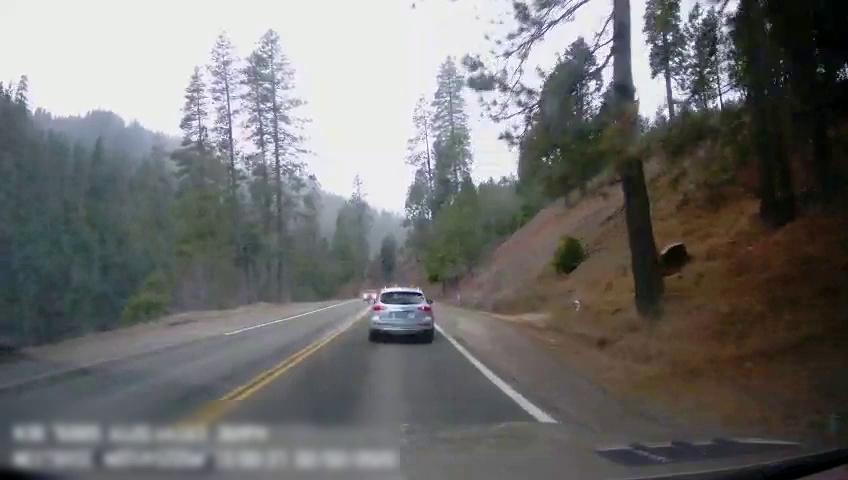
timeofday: Day
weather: Cloudy
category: Drivable Space
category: Vehicles | Car
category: Vehicles | SUV
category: Lanes | Alternate Lane
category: Lanes | Current Lane
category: Lanes | Opposite Lane
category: Lanes | Opposite Lane